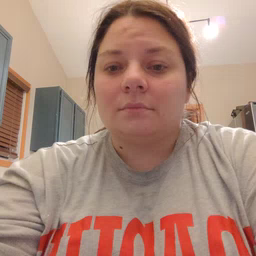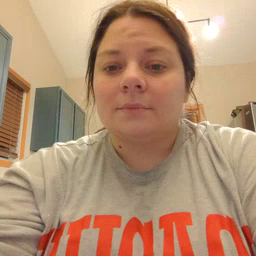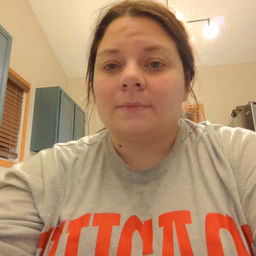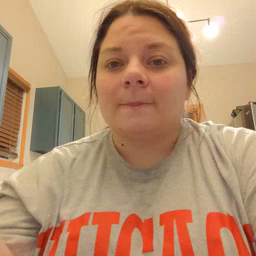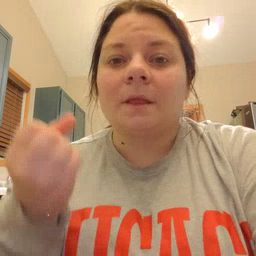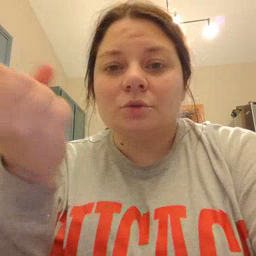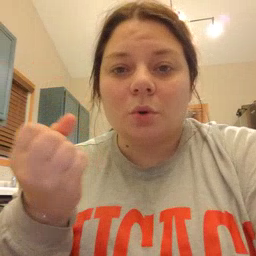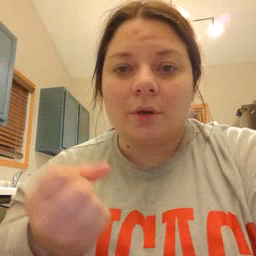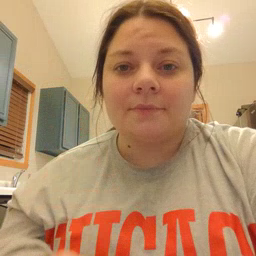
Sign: drawer